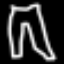
Label: pants